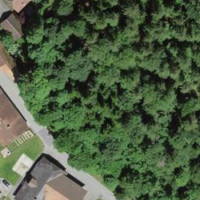
EUNIS habitat code: 44
Species observed at this site:
Geranium sanguineum